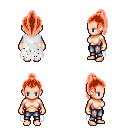
a pixel art fantasy rpg character, female body template, human, light skin, white tattered cape, metal pants, red long topknot hairstyle, four views (front, back, left, right), 2x2 character sprite sheet, small pixel art, hard edges, no anti-aliasing